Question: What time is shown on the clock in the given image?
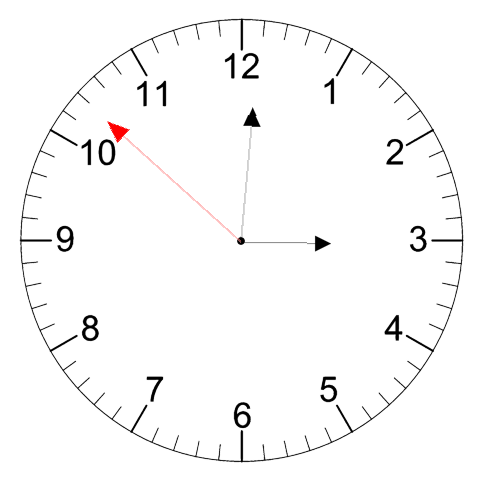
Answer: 03:00:52